Field crop: tomato
Growth stage: 2
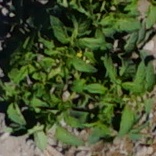
Species: tomato